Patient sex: M
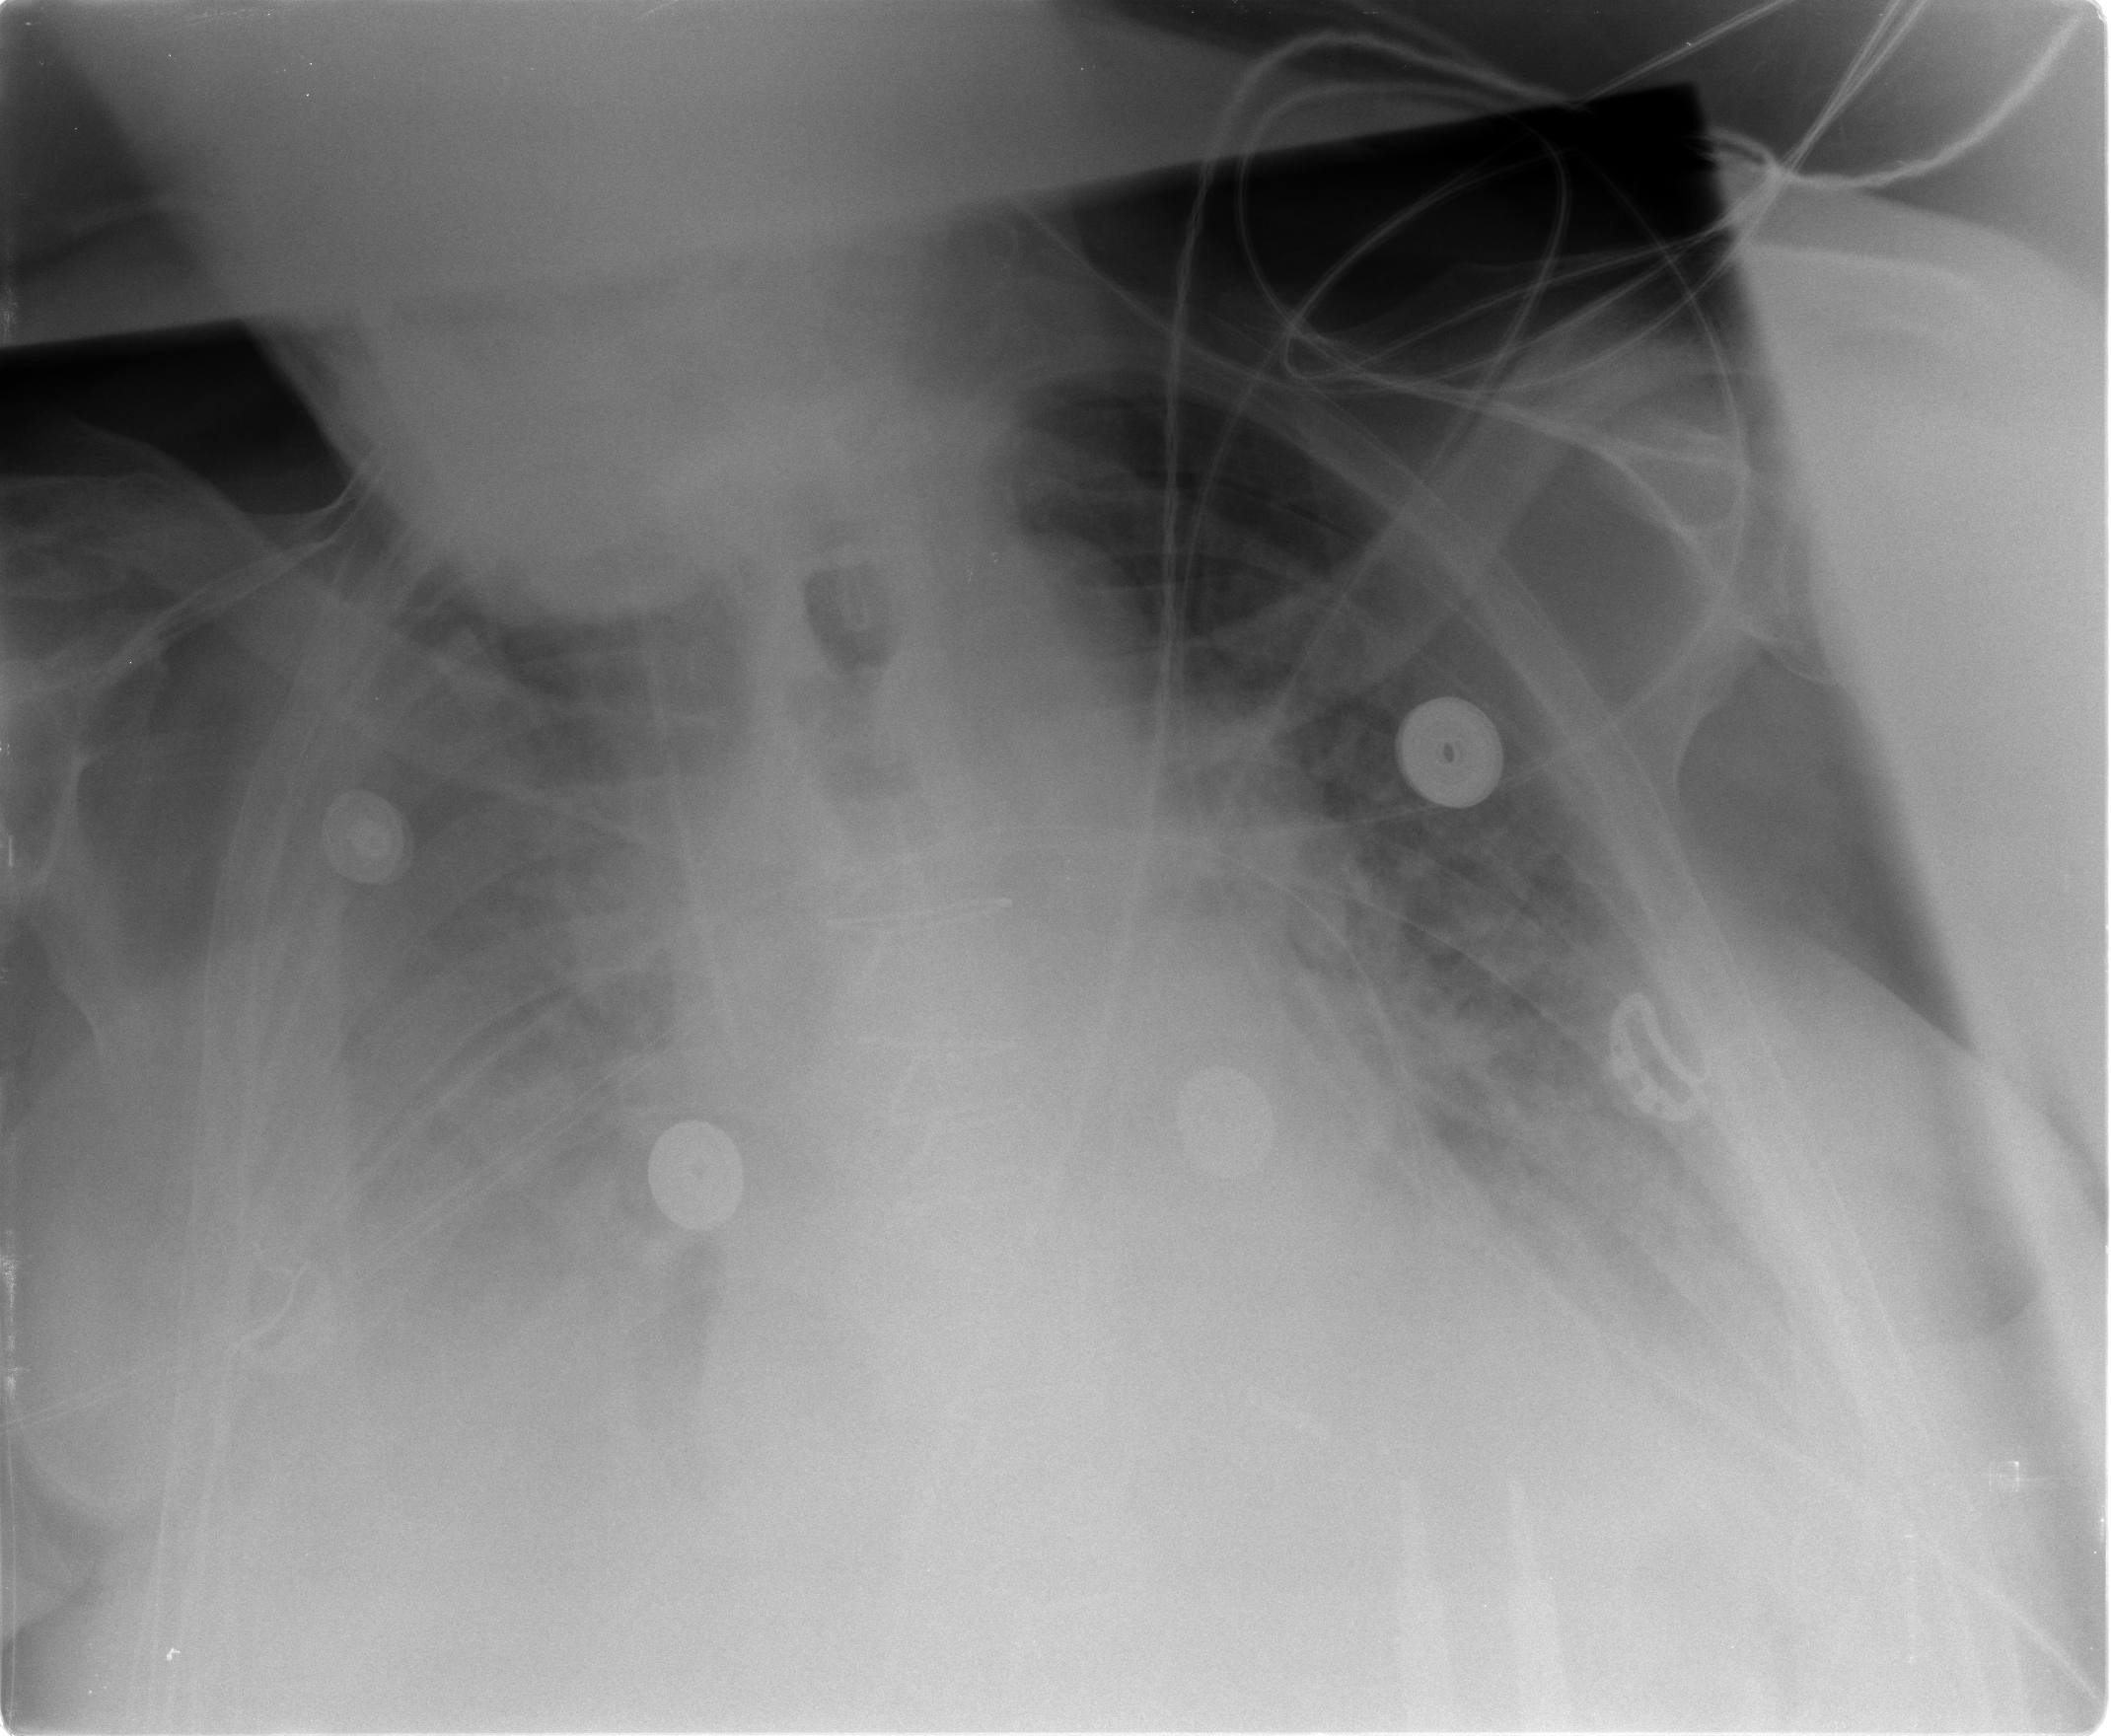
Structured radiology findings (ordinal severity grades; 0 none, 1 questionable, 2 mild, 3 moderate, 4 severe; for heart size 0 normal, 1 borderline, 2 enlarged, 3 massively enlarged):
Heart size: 2
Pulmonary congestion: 2
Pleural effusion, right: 3
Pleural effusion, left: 2
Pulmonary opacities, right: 3
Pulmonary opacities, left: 3
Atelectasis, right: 3
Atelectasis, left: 2